Question: Referring to this PageControl example could somebody please explain the code flow? Instruments is giving me a leak here so looking for some help.
Re: this tutorial:
<URL>
We init an array to Null objects in our AppDidFinishLaunching method...
'''
NSMutableArray *controllers = [[NSMutableArray alloc] init];
for (unsigned i = 0; i < kNumberOfPages; i++) {
[controllers addObject:[NSNull null]];
}
self.viewControllers = controllers;
[controllers release];
'''
and then call:
'''
[self loadScrollViewWithPage:0];
[self loadScrollViewWithPage:1];
'''
Here is the implementation for :
'''
- (void)loadScrollViewWithPage:(int)page {
if (page < 0) return;
if (page >= kNumberOfPages) return;
PageControlExampleViewControl *controller = [viewControllers objectAtIndex:page];
if ((NSNull *)controller == [NSNull null]) {
controller = [[PageControlExampleViewControl alloc] initWithPageNumber:page];
[viewControllers replaceObjectAtIndex:page withObject:controller];
[controller release];
}
if (nil == controller.view.superview) {
CGRect frame = scrollView.frame;
frame.origin.x = frame.size.width * page;
frame.origin.y = 0;
controller.view.frame = frame;
[scrollView addSubview:controller.view];
}
}
'''
Instruments is giving me a leak in this implementation on the following line:
Anyone know why this would be a reported leak in Instruments? My code is identical.
Also after the initial call , on the first pass through and creating the object, are passed and entered.
How is this possible? we enter the first , we alloc and create our controller and end by **releasing* it ().
Shouldn't the next line () produce an EXC_BAD_ACCESS error seeing as we just RELEASED above?
SCREENSHOT FROM INSTRUMENTS:

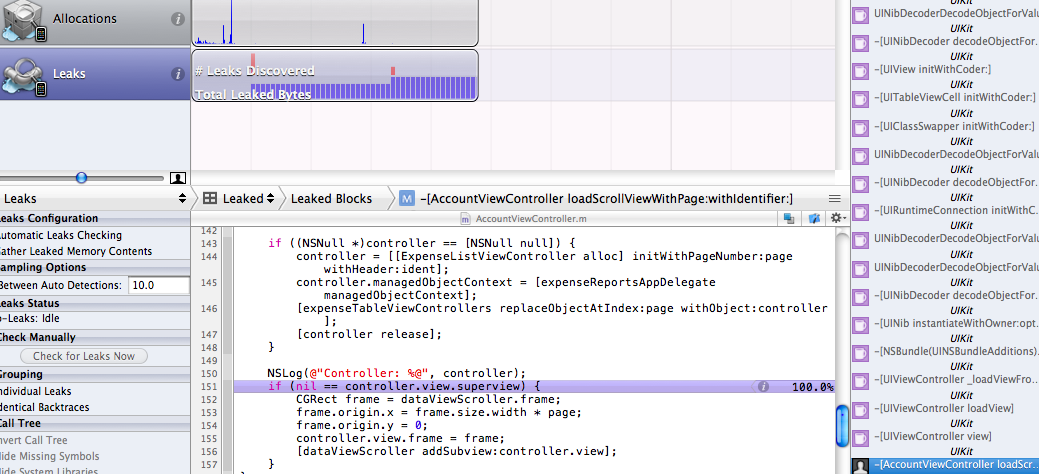
Answer: I don't know why Instruments would be reporting a leak on that line, unless it's just noticing that controller.view was allocated by that line (accessing a UIViewController's view property automatically loads the view if necessary) and not yet freed (which it shouldn't be as long as scrollView exists and controller.view remains as a subview of it).
It is correct that it goes through both 'if' clauses. The first 'if' checks whether a view controller actually exists for that page index, and if not it creates one (but add it to the scrollView). The second checks if the view for the view controller for the page index has already been added to the scrollView, and if not it adds it.
The reason it does not crash is because '[viewControllers replaceObjectAtIndex:page withObject:controller]' adds the controller to an NSMutableArray, which retains the controller. It might be slightly less confusing to do it like this instead:
'''
if ((NSNull *)controller == [NSNull null]) {
controller = [[[PageControlExampleViewControl alloc] initWithPageNumber:page] autorelease];
[viewControllers replaceObjectAtIndex:page withObject:controller];
}
'''